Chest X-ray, AP view. Patient: 12 years old, sex F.
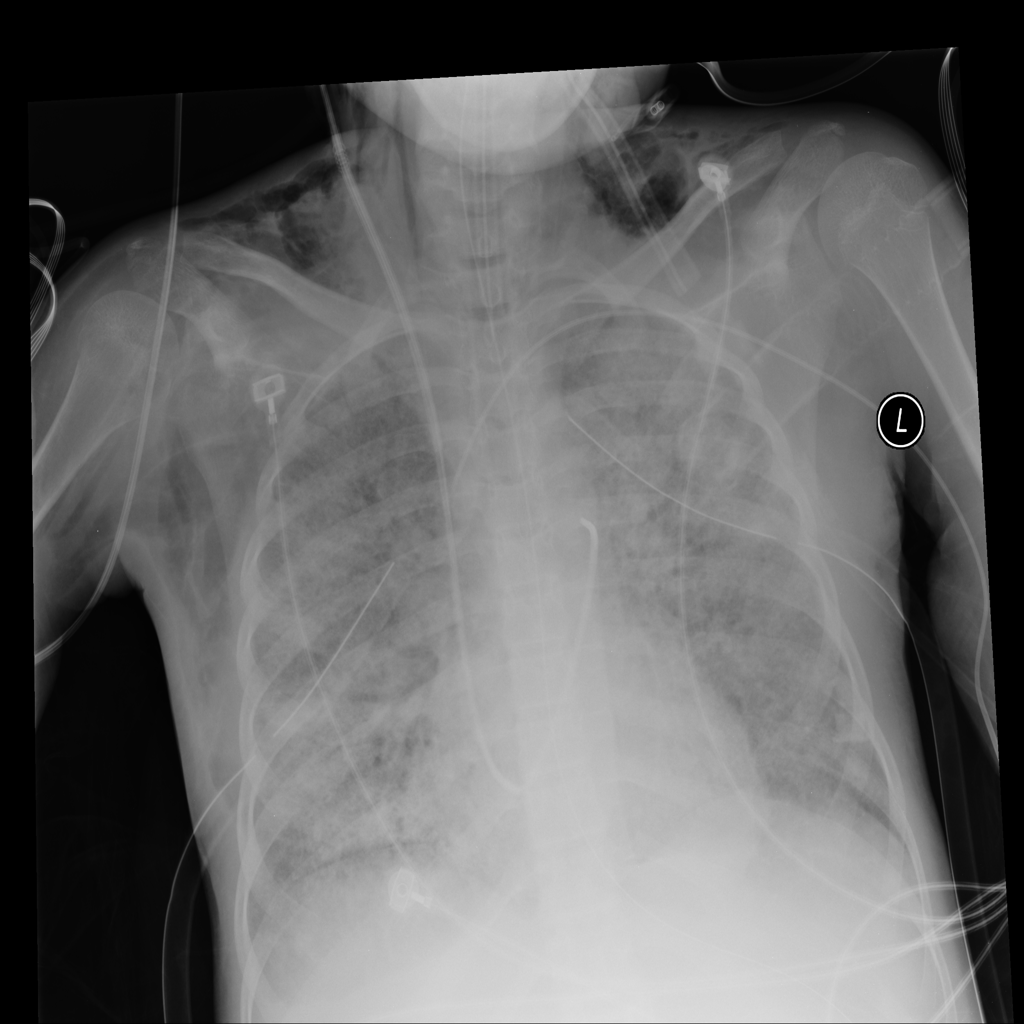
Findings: No Finding